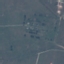
Land use / land cover: Pasture